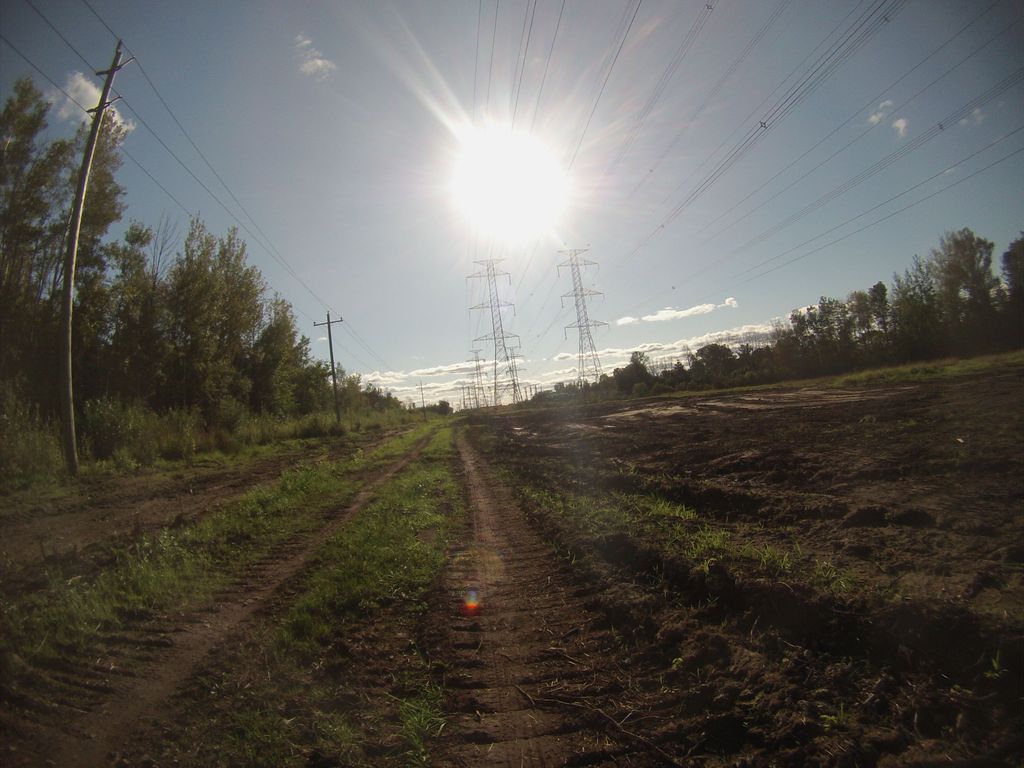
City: ottawa-gatineau